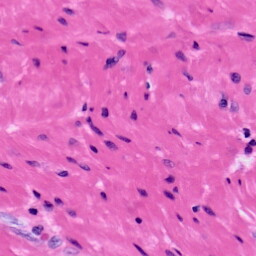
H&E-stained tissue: Prostate